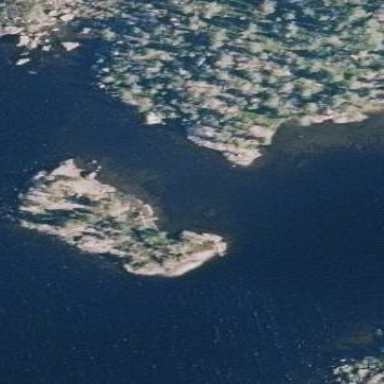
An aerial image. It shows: Islet.